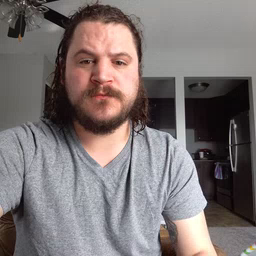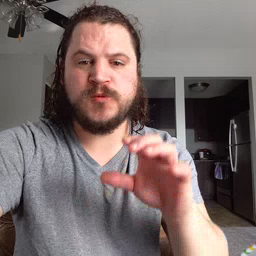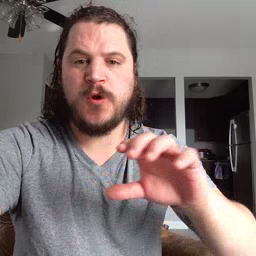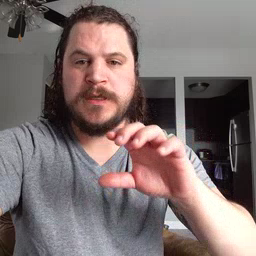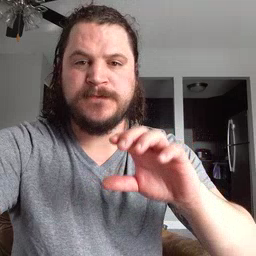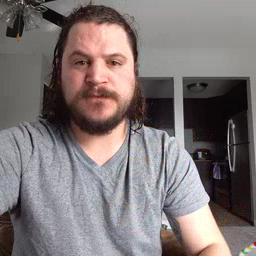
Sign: chocolate